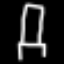
Label: chair